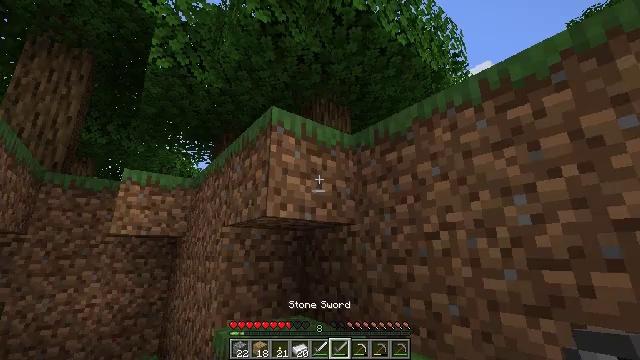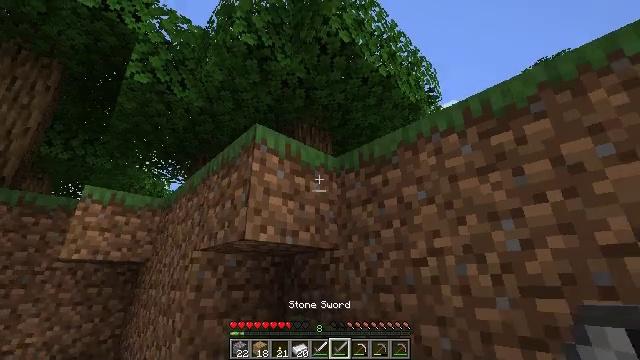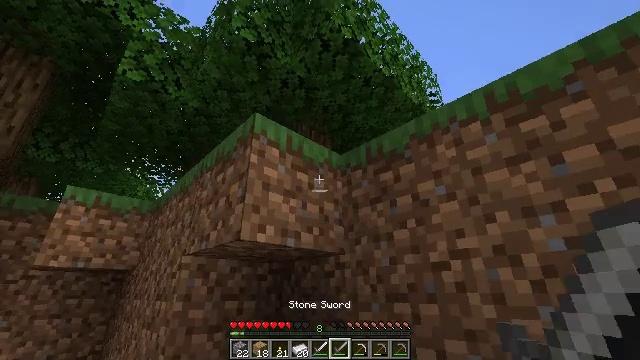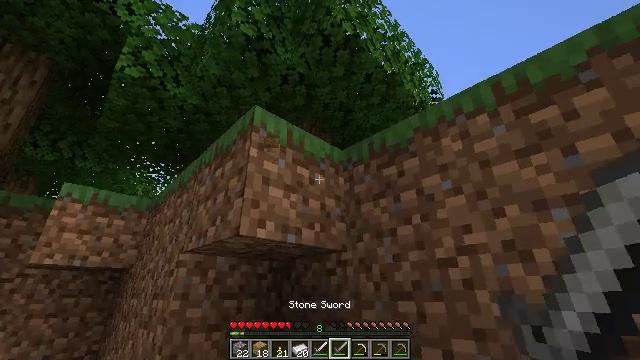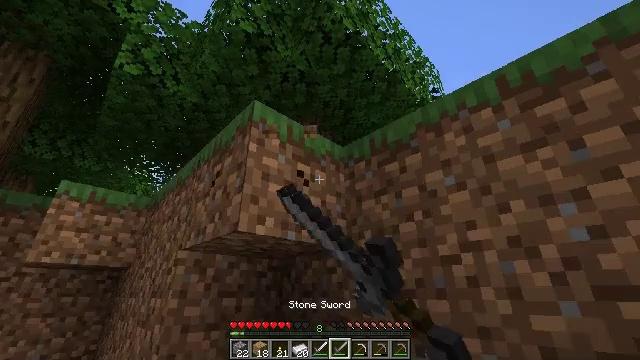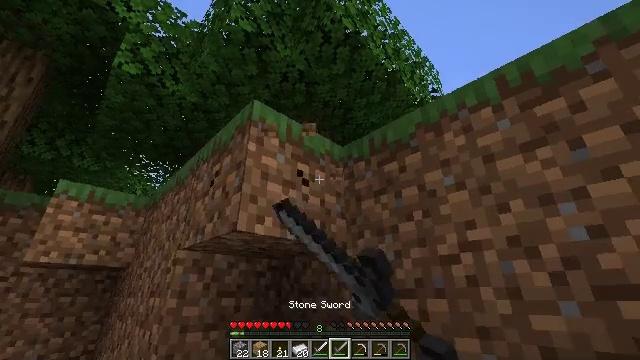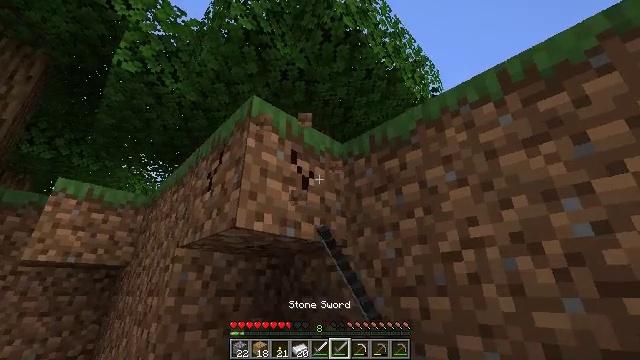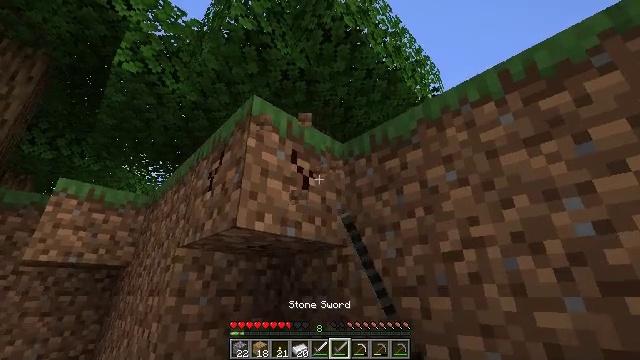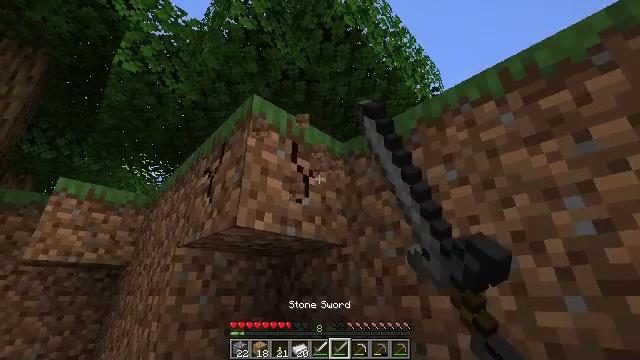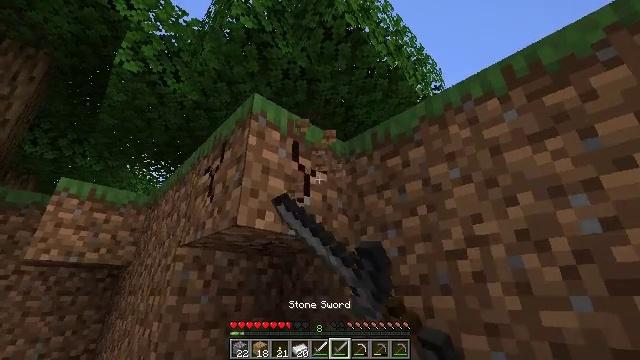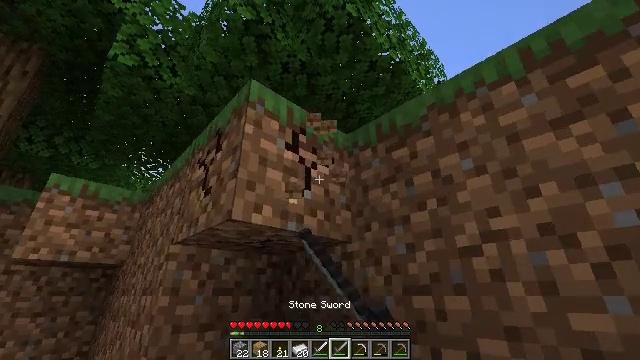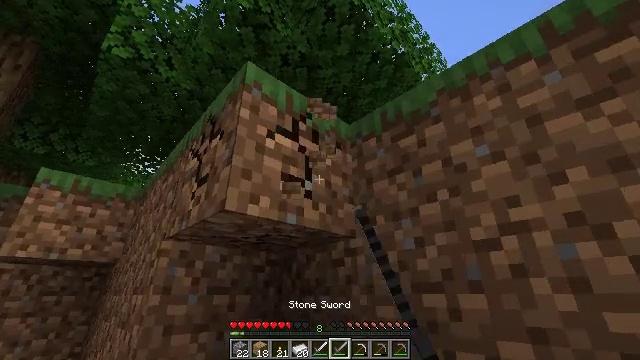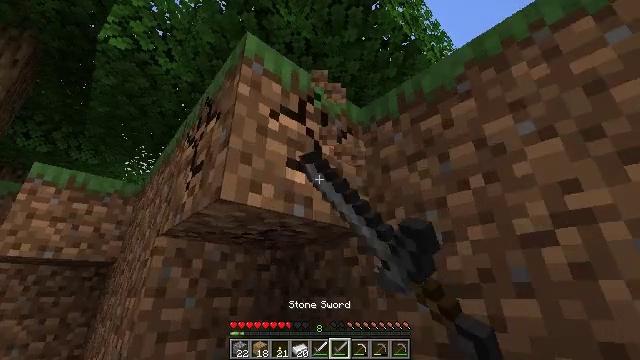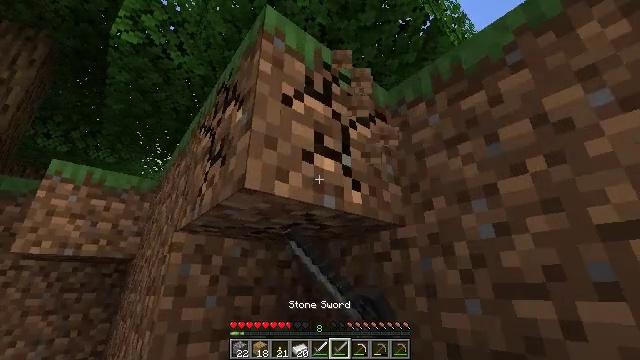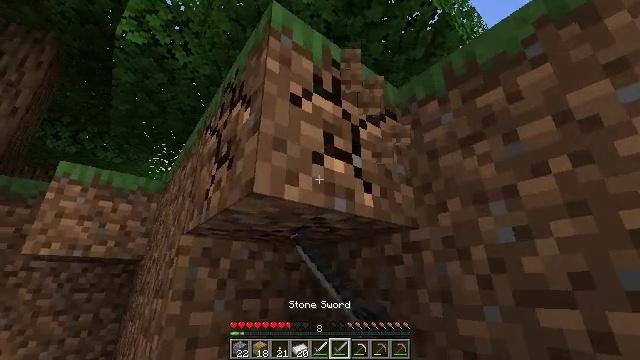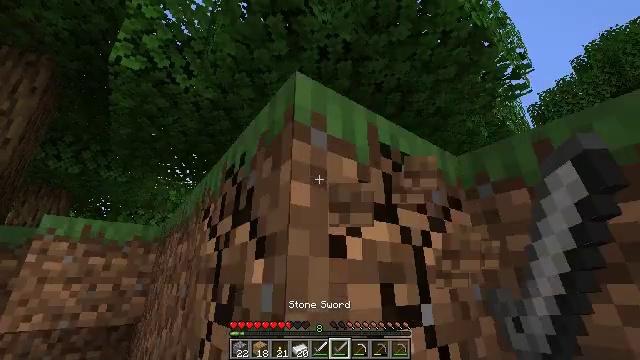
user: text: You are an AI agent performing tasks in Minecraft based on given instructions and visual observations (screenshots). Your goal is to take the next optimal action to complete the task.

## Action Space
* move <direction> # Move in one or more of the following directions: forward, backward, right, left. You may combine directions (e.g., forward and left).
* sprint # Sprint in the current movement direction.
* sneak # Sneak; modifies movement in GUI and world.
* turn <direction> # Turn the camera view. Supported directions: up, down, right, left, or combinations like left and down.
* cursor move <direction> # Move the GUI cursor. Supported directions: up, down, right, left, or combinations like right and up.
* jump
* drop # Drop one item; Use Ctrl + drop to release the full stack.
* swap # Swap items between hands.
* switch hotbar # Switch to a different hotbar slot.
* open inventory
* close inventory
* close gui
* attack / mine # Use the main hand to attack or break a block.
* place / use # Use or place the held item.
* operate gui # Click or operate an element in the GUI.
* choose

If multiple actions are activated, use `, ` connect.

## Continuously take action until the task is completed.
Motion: motion action
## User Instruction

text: Break the grass block.
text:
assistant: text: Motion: move forward, turn right and up
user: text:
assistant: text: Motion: turn up
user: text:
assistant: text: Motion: attack / mine
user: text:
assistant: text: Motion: attack / mine
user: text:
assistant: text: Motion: attack / mine
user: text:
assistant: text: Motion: attack / mine
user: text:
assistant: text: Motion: attack / mine
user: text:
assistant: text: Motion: attack / mine
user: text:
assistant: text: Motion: move forward, attack / mine
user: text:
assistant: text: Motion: move forward, attack / mine
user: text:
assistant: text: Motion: move forward, attack / mine
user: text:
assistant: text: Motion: move forward, turn left, attack / mine
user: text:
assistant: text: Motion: move forward, turn left, attack / mine
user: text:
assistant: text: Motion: move forward, turn left, attack / mine, jump
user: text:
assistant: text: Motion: move forward, turn left, attack / mine, jump
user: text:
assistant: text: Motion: move forward, turn left, attack / mine, jump
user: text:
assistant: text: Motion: move forward, turn left and up, attack / mine, jump
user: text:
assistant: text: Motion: move forward, attack / mine, jump
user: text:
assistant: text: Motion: move forward and move right, turn right, attack / mine, jump
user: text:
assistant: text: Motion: move forward and move right, turn right and up, attack / mine, jump
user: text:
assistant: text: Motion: move forward and move right, attack / mine, jump
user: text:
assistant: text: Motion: move forward and move right, turn left and down, attack / mine, jump
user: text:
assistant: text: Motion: move forward and move right, turn left and down, attack / mine
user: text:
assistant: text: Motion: move right, turn left and down, attack / mine
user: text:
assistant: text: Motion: move right, turn left and down, attack / mine
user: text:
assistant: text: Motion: turn left and down, attack / mine
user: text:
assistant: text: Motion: turn left and down, attack / mine
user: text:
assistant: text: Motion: attack / mine
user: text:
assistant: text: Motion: attack / mine
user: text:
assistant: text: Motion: attack / mine